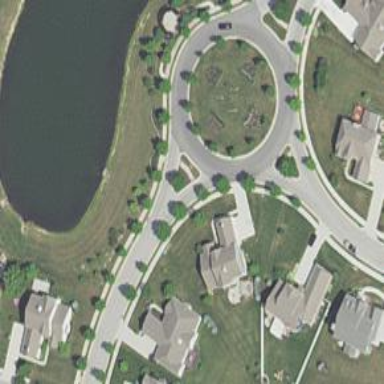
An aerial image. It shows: Residential road.